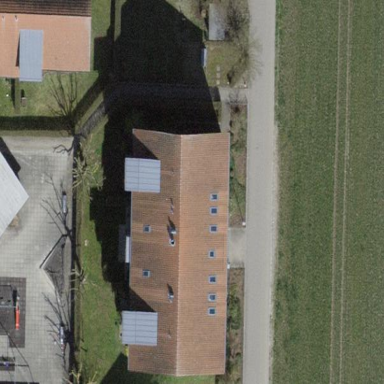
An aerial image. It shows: Building with tile roof.